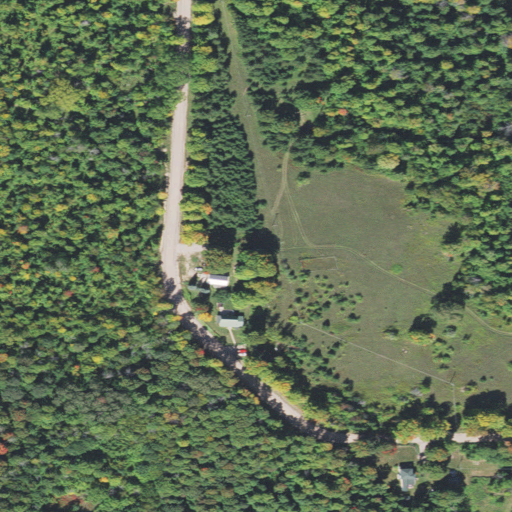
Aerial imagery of mountain in Michigan named Chandler Hill containing deciduous forest, open development, grassland, mixed forest, shrub, and pasture